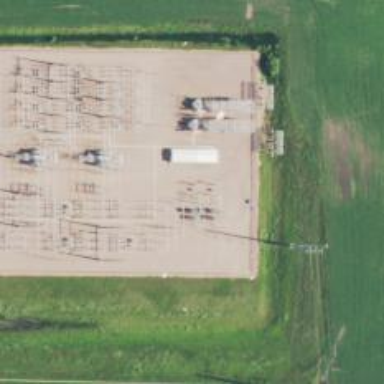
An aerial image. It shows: Switch used for power control.